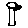
Label: flower